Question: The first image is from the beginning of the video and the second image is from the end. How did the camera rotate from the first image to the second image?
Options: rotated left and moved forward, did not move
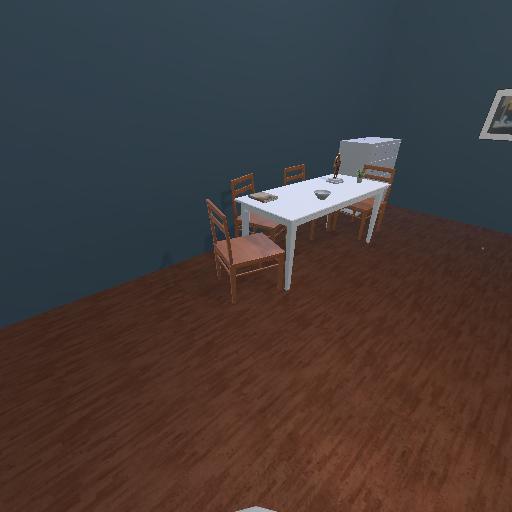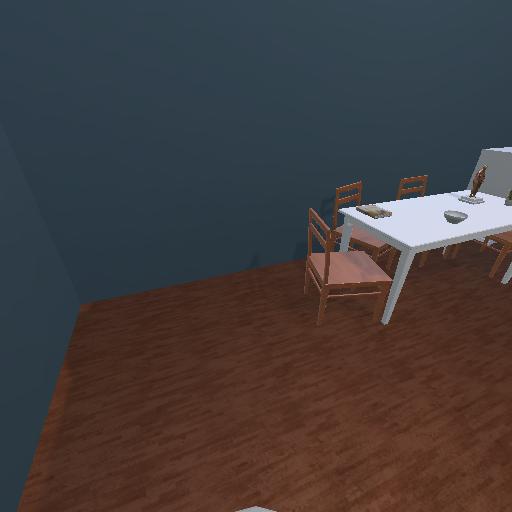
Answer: rotated left and moved forward